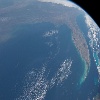
Label: water